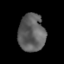
Tissue: lung
Cell type: Epithelial cells
Senescence score: 0.1896
Nuclear area (px): 977
Mean DAPI intensity: 95.822